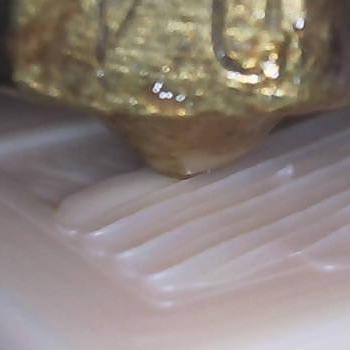
Flow rate: 168%